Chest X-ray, AP view. Patient: 69 years old, sex M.
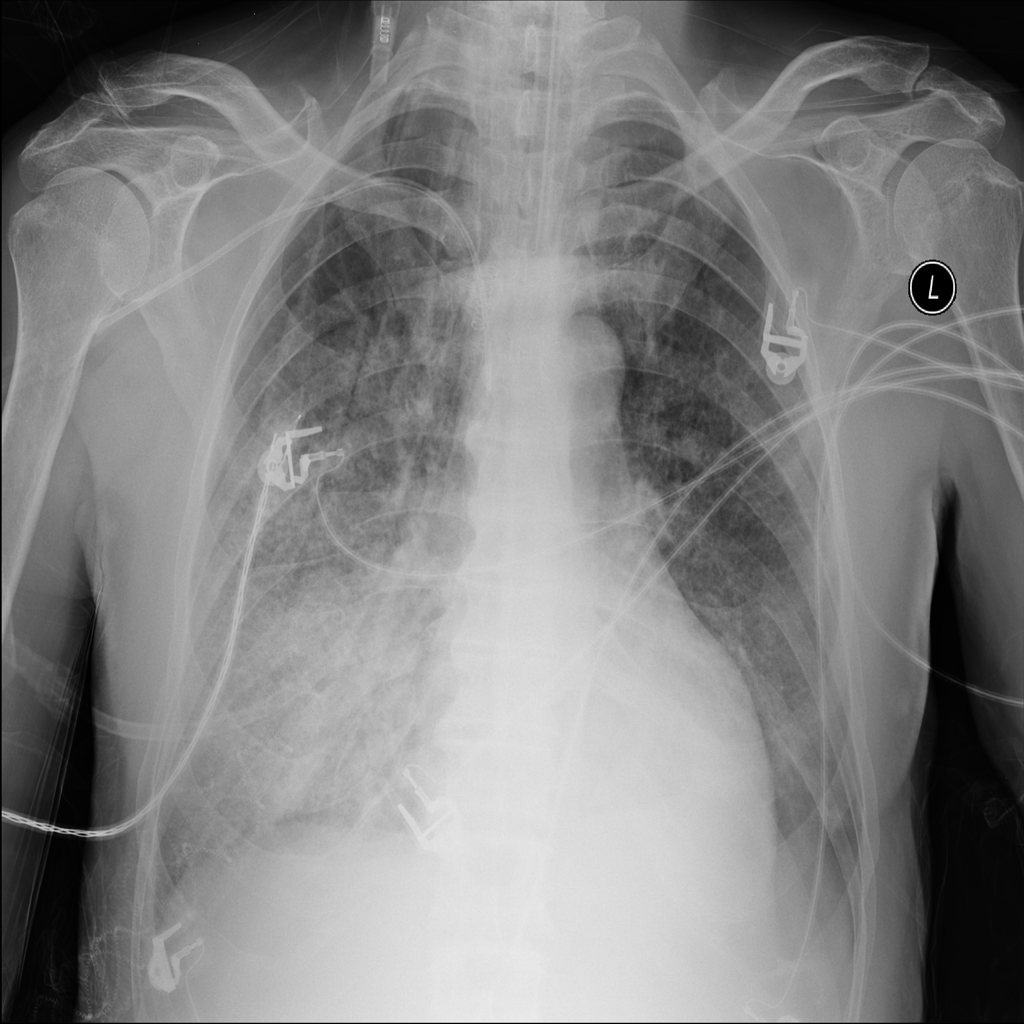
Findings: Edema, Infiltration, Pneumonia